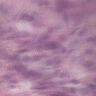
Metastatic tissue present: yes